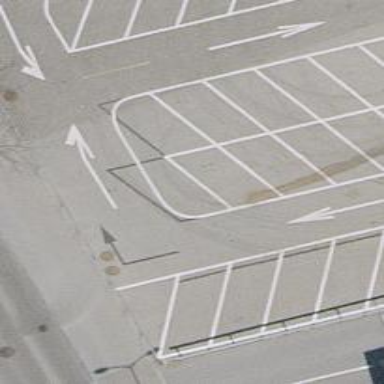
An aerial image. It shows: Road serving as parking aisle.